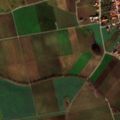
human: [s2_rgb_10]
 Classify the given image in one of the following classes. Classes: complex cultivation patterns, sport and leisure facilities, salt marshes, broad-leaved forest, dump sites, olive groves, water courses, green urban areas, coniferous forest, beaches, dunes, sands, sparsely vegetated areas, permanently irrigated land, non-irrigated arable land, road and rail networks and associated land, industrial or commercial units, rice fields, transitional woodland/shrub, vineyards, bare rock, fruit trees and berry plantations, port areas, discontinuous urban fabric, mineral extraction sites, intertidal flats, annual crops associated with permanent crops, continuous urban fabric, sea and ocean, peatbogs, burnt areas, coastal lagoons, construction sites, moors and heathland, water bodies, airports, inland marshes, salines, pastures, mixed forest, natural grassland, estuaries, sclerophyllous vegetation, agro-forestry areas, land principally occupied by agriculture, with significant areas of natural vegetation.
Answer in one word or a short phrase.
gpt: discontinuous urban fabric, non-irrigated arable land, pastures